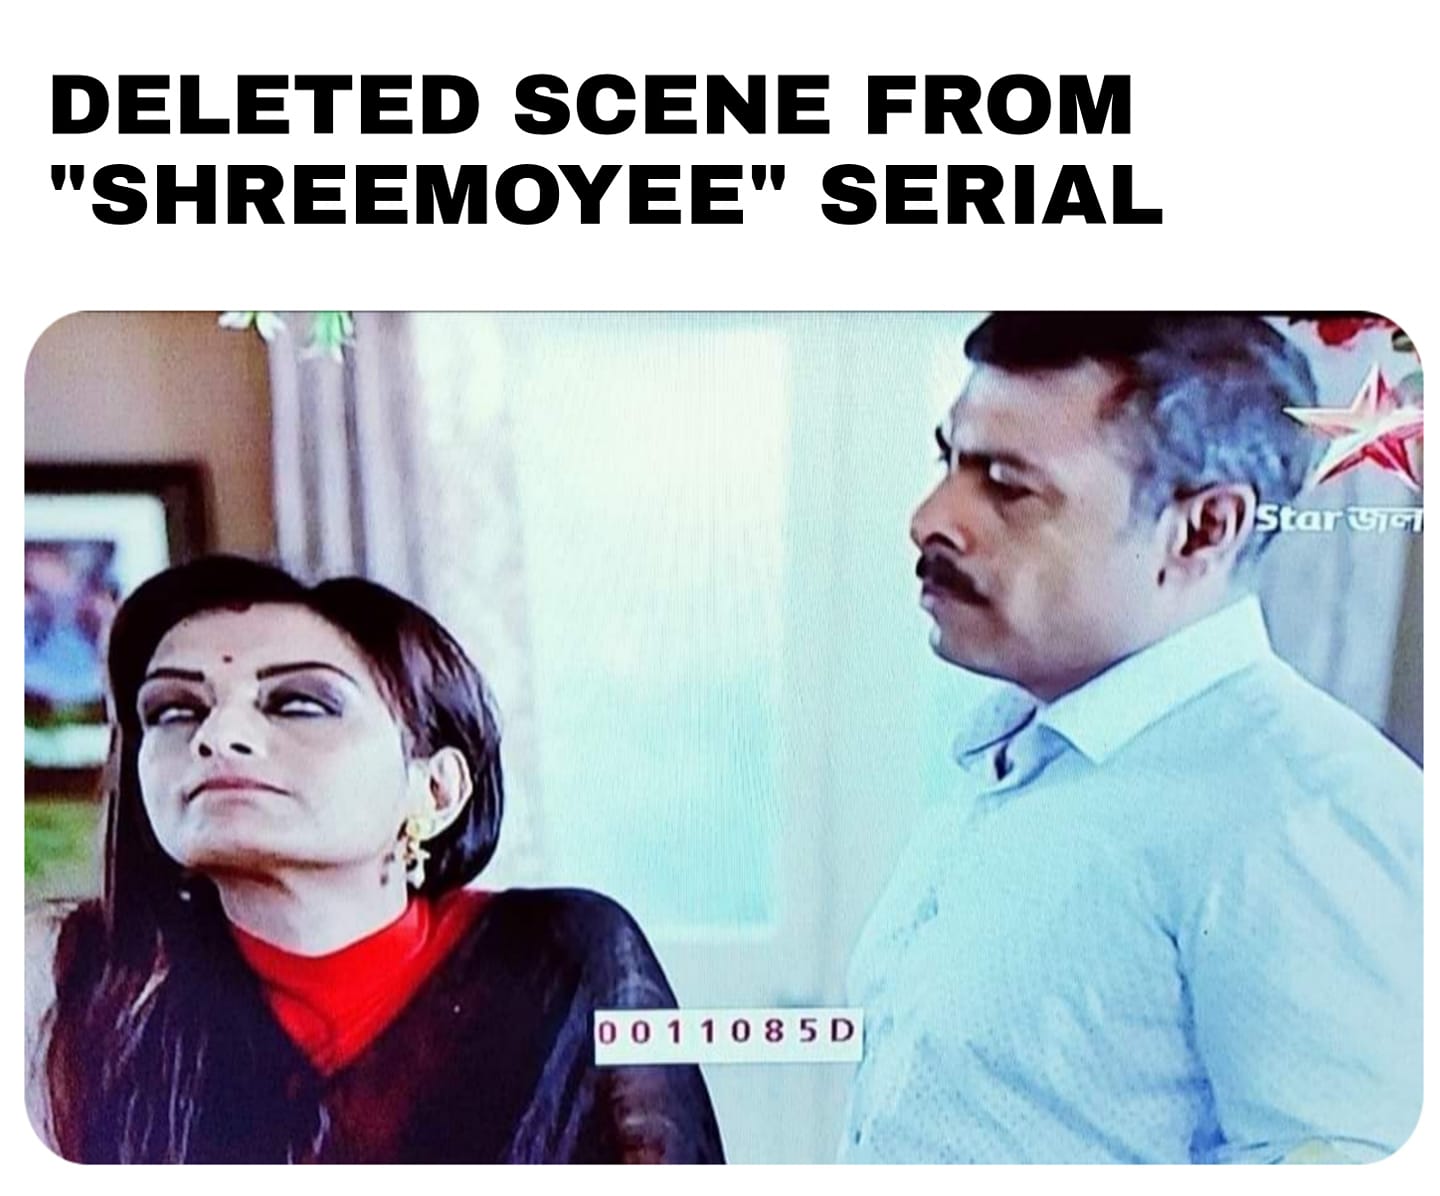
Caption: DELETED SCENE FROM  SHREEMOYEE  SERIAL
Label: hate